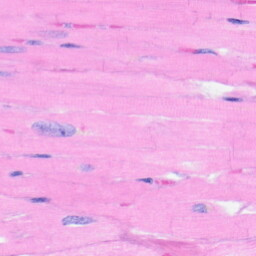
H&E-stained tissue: Heart